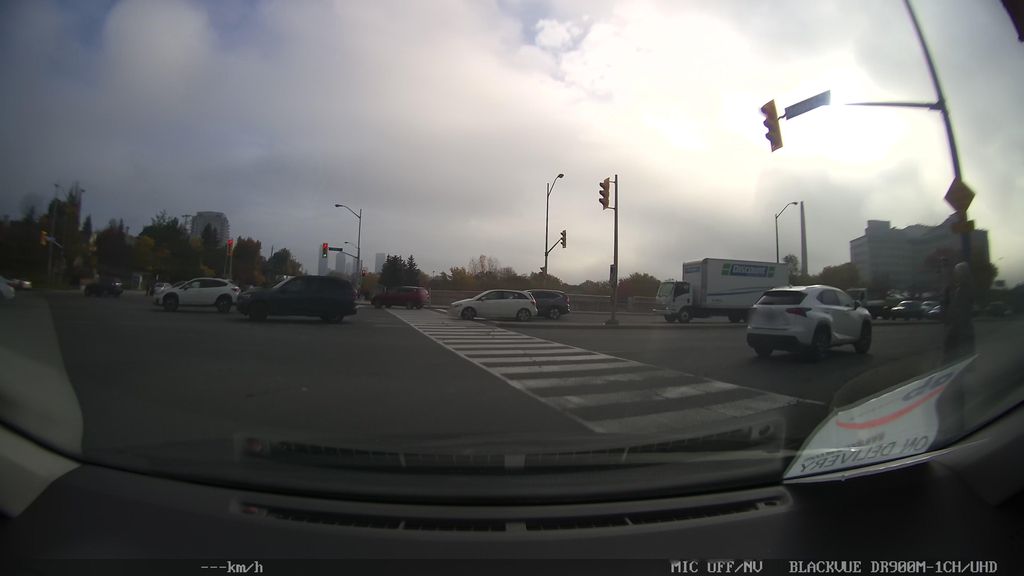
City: toronto